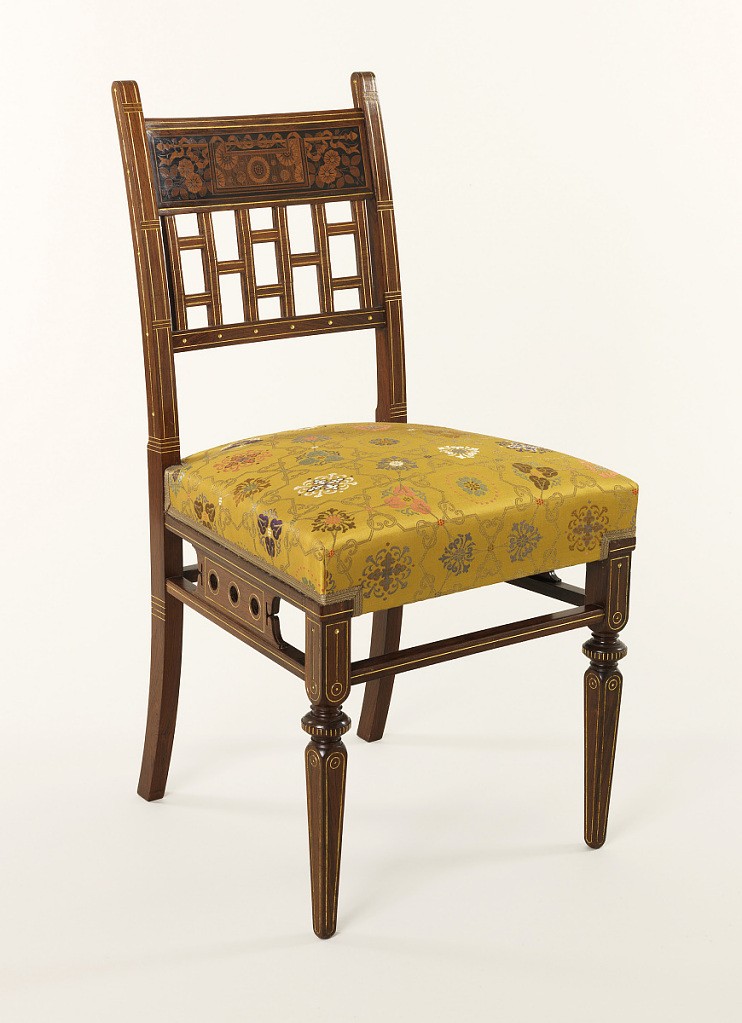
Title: Mark Hopkins House
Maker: Herter Brothers, New York, New York, ca. 1865–82
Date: ca. 1878–80
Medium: Rosewood, inlaid and veneered with various woods, silk (of the period but not original)
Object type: Side chair
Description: The back of inlaid open rectangular latticework surmounted by an incurved crest band inlaid with a rod with ribbons holding a banner, side stretchers separated with three circular voids, side supports, tapered legs and stretchers all with gilded incuse lines; the yellow Chinese silk upholstery fabric of the period but replaced.